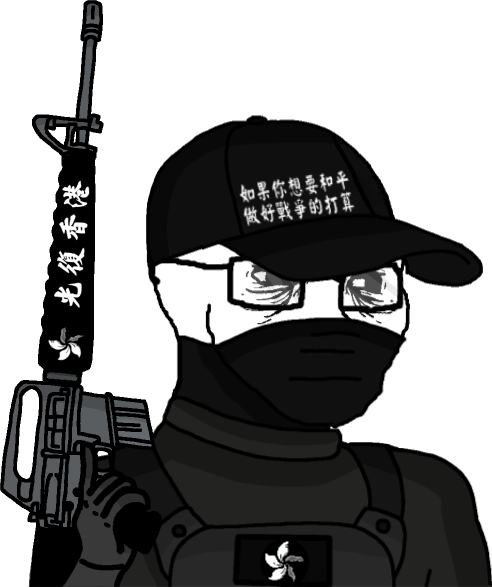
Label: 5_Doomer